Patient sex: M
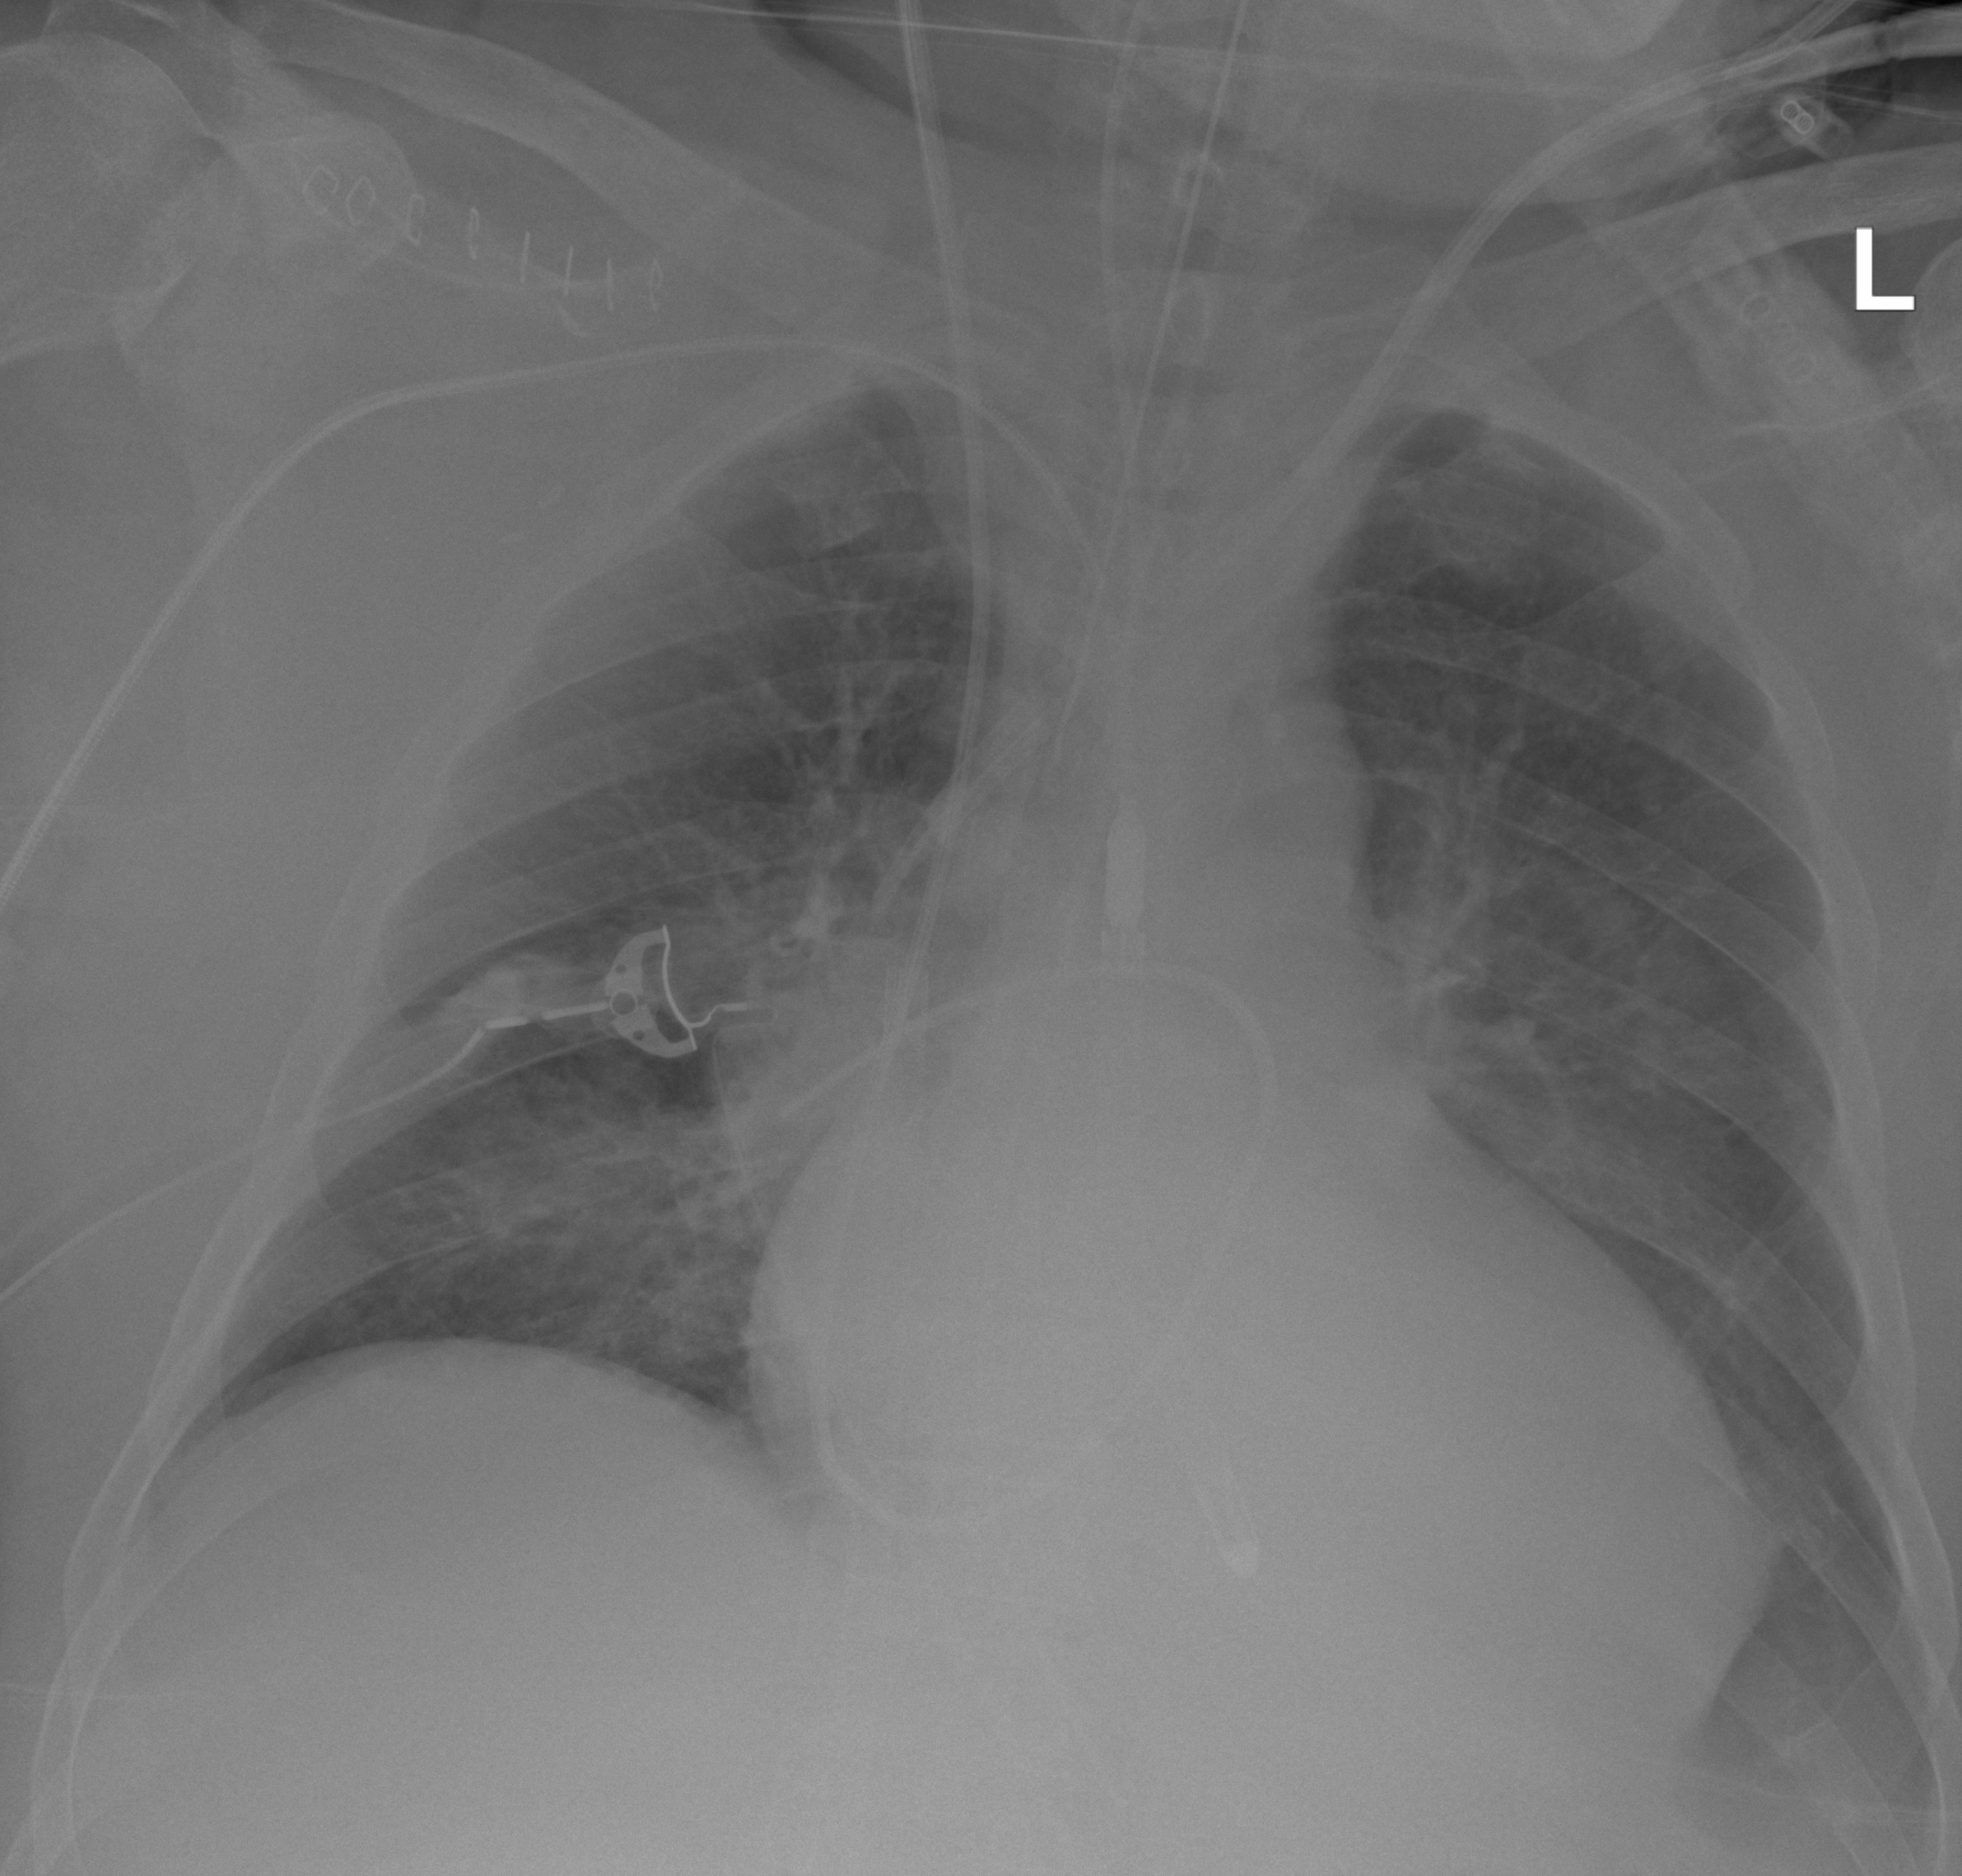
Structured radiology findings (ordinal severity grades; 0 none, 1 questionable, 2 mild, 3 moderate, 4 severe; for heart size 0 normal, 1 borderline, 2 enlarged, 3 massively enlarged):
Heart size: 2
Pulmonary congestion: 2
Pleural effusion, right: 1
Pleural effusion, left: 2
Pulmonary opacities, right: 2
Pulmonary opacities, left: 2
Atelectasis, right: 0
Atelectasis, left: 2